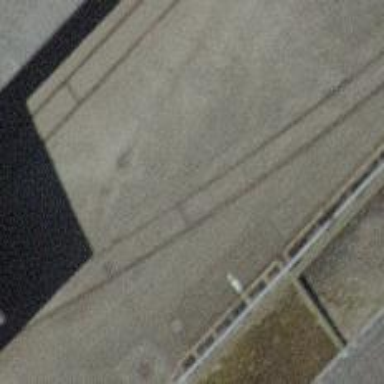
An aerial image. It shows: Single railway spur track.